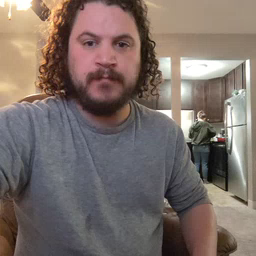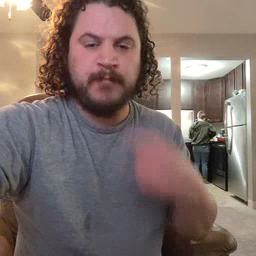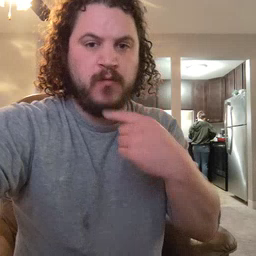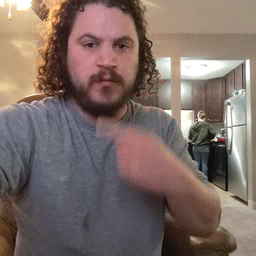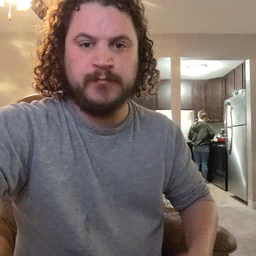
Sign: mouth